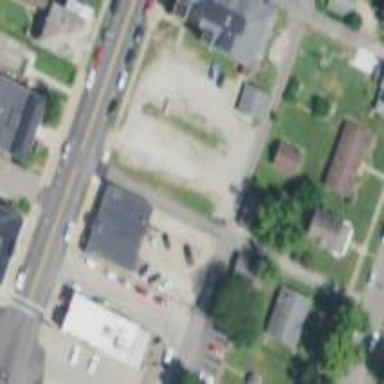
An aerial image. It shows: Alleyway designated as service road.